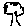
Label: tree